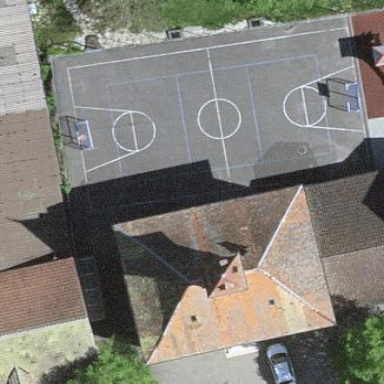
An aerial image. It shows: Asphalt basketball court on pitch.